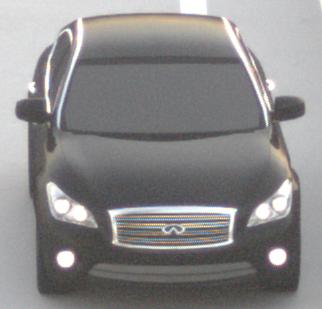
Make: Infiniti
Model: M 37
Detailed model: M (Y51)
Model produced from: 2010/10
Model produced until: 2013/11
Doors: 4
Color: black
Road condition: dry road
Daytime: sunrise or sunset
Contrast: low contrast